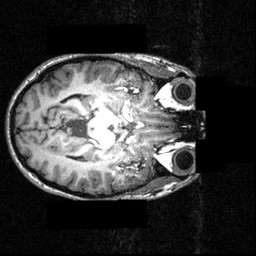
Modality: T1w
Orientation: axial
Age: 22
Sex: female
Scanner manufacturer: siemens
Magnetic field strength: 3.951 T
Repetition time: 1.5 s
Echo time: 0.00335 s